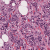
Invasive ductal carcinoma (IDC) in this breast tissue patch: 1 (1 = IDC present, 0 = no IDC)